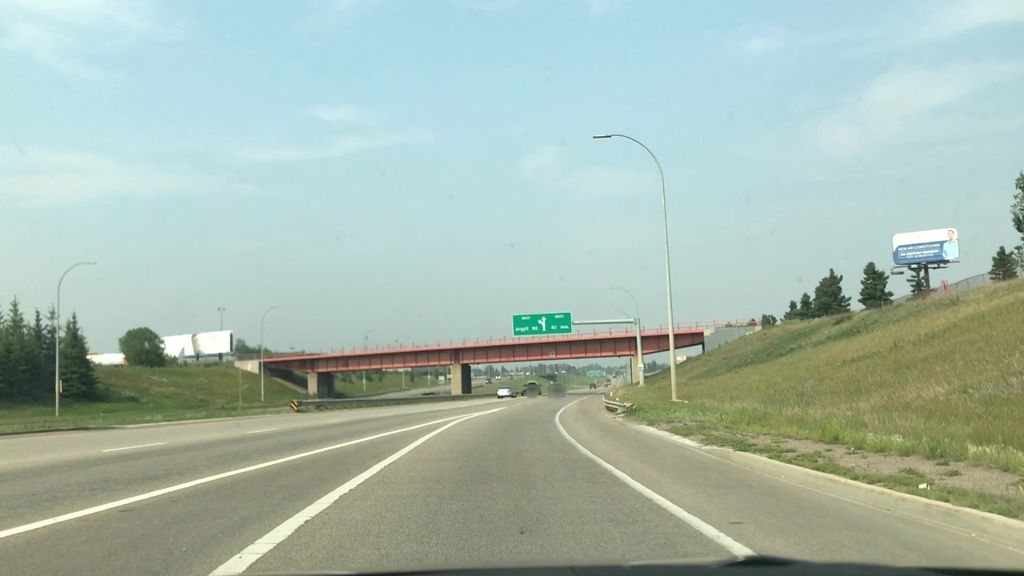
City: edmonton